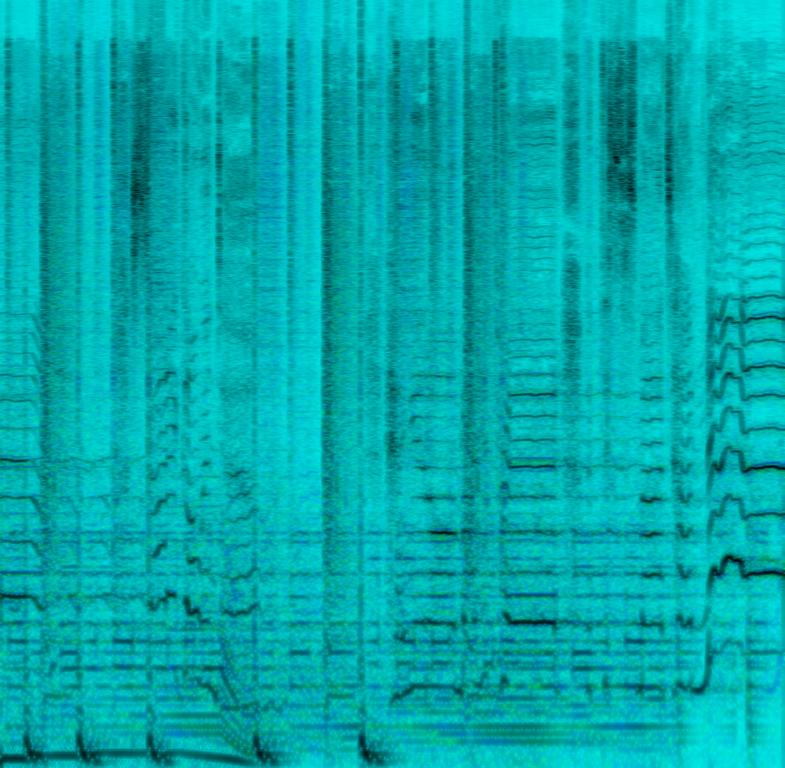
This pop song features a female voice singing the main melody. This is accompanied by percussion playing a simple beat. At the end of the first bar, the percussion pauses and a piano strikes one chord when the voice reaches her high pitch. The percussion resumes playing the simple beat. The bass follows the root notes of the chords. The piano plays chords in the background. A string section plays notes in the background filling the musicscape. This song has a romantic theme. This song can be played in a romantic movie.